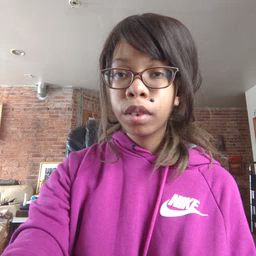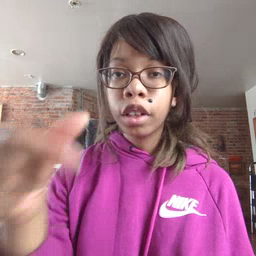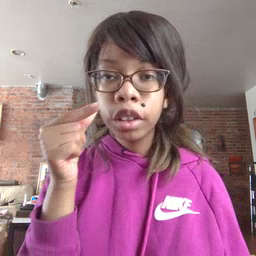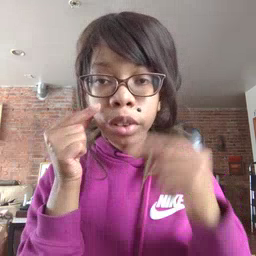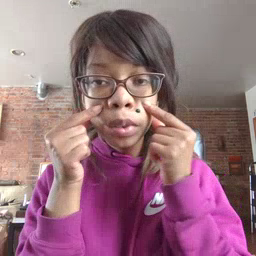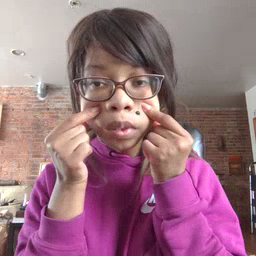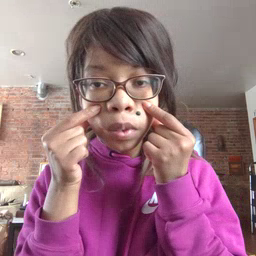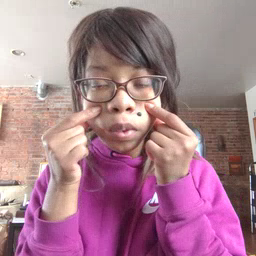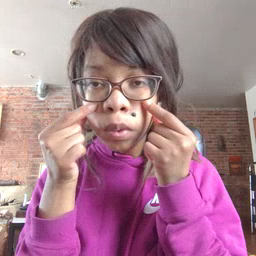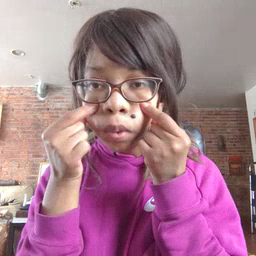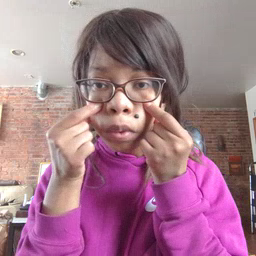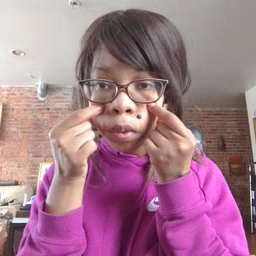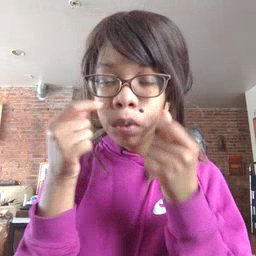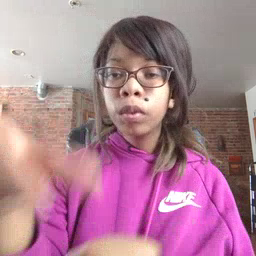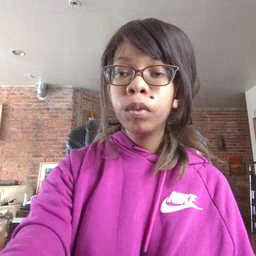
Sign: cheek